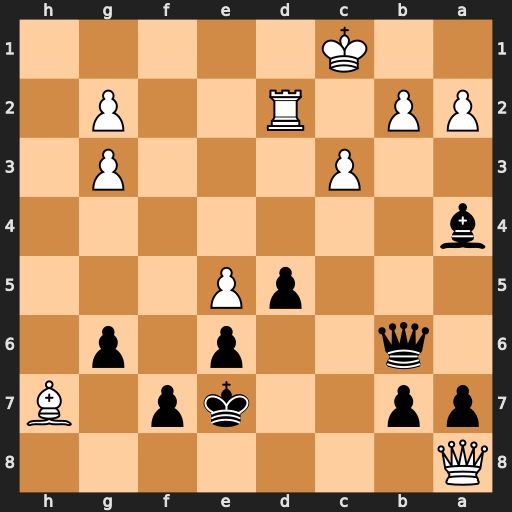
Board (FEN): Q7/pp2kp1B/1q2p1p1/3pP3/b7/2P3P1/PP1R2P1/2K5
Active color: b
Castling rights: -
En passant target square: -
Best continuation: Qg1+ Rd1 Qxd1#